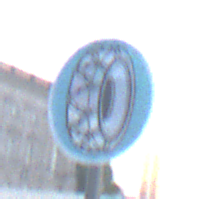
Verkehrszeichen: SchneekettenVorgeschrieben
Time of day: SunriseSunset
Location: Outdoor (Urban)
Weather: Clear
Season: NotSpecified
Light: Natural